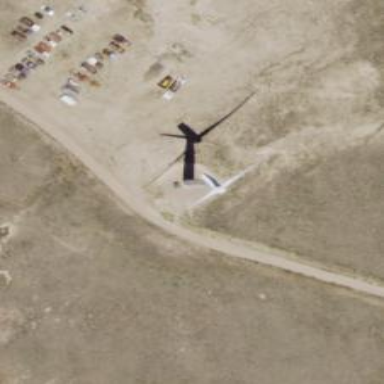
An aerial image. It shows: Wind turbine power generator.